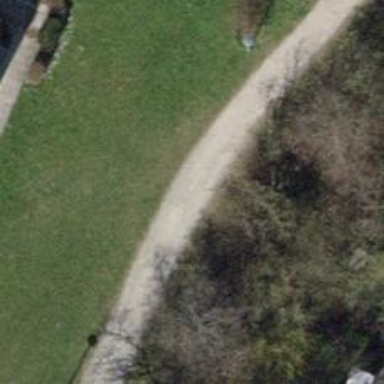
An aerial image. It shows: Compacted footway.